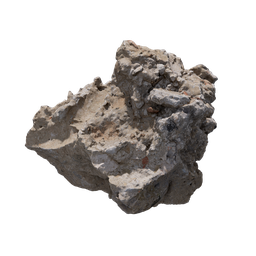
Label: architecture